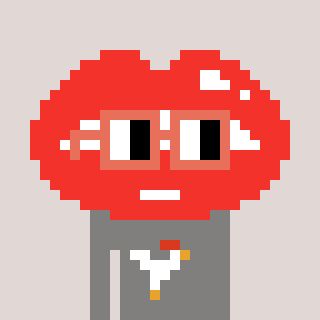
a pixel art character with square orange glasses, a lips-shaped head and a bluegrey-colored body on a warm background